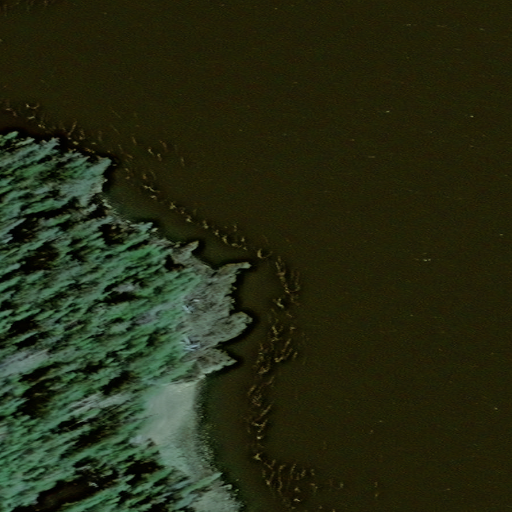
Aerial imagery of cape in Alaska named Silvester Point containing only unknown